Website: macys
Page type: cart
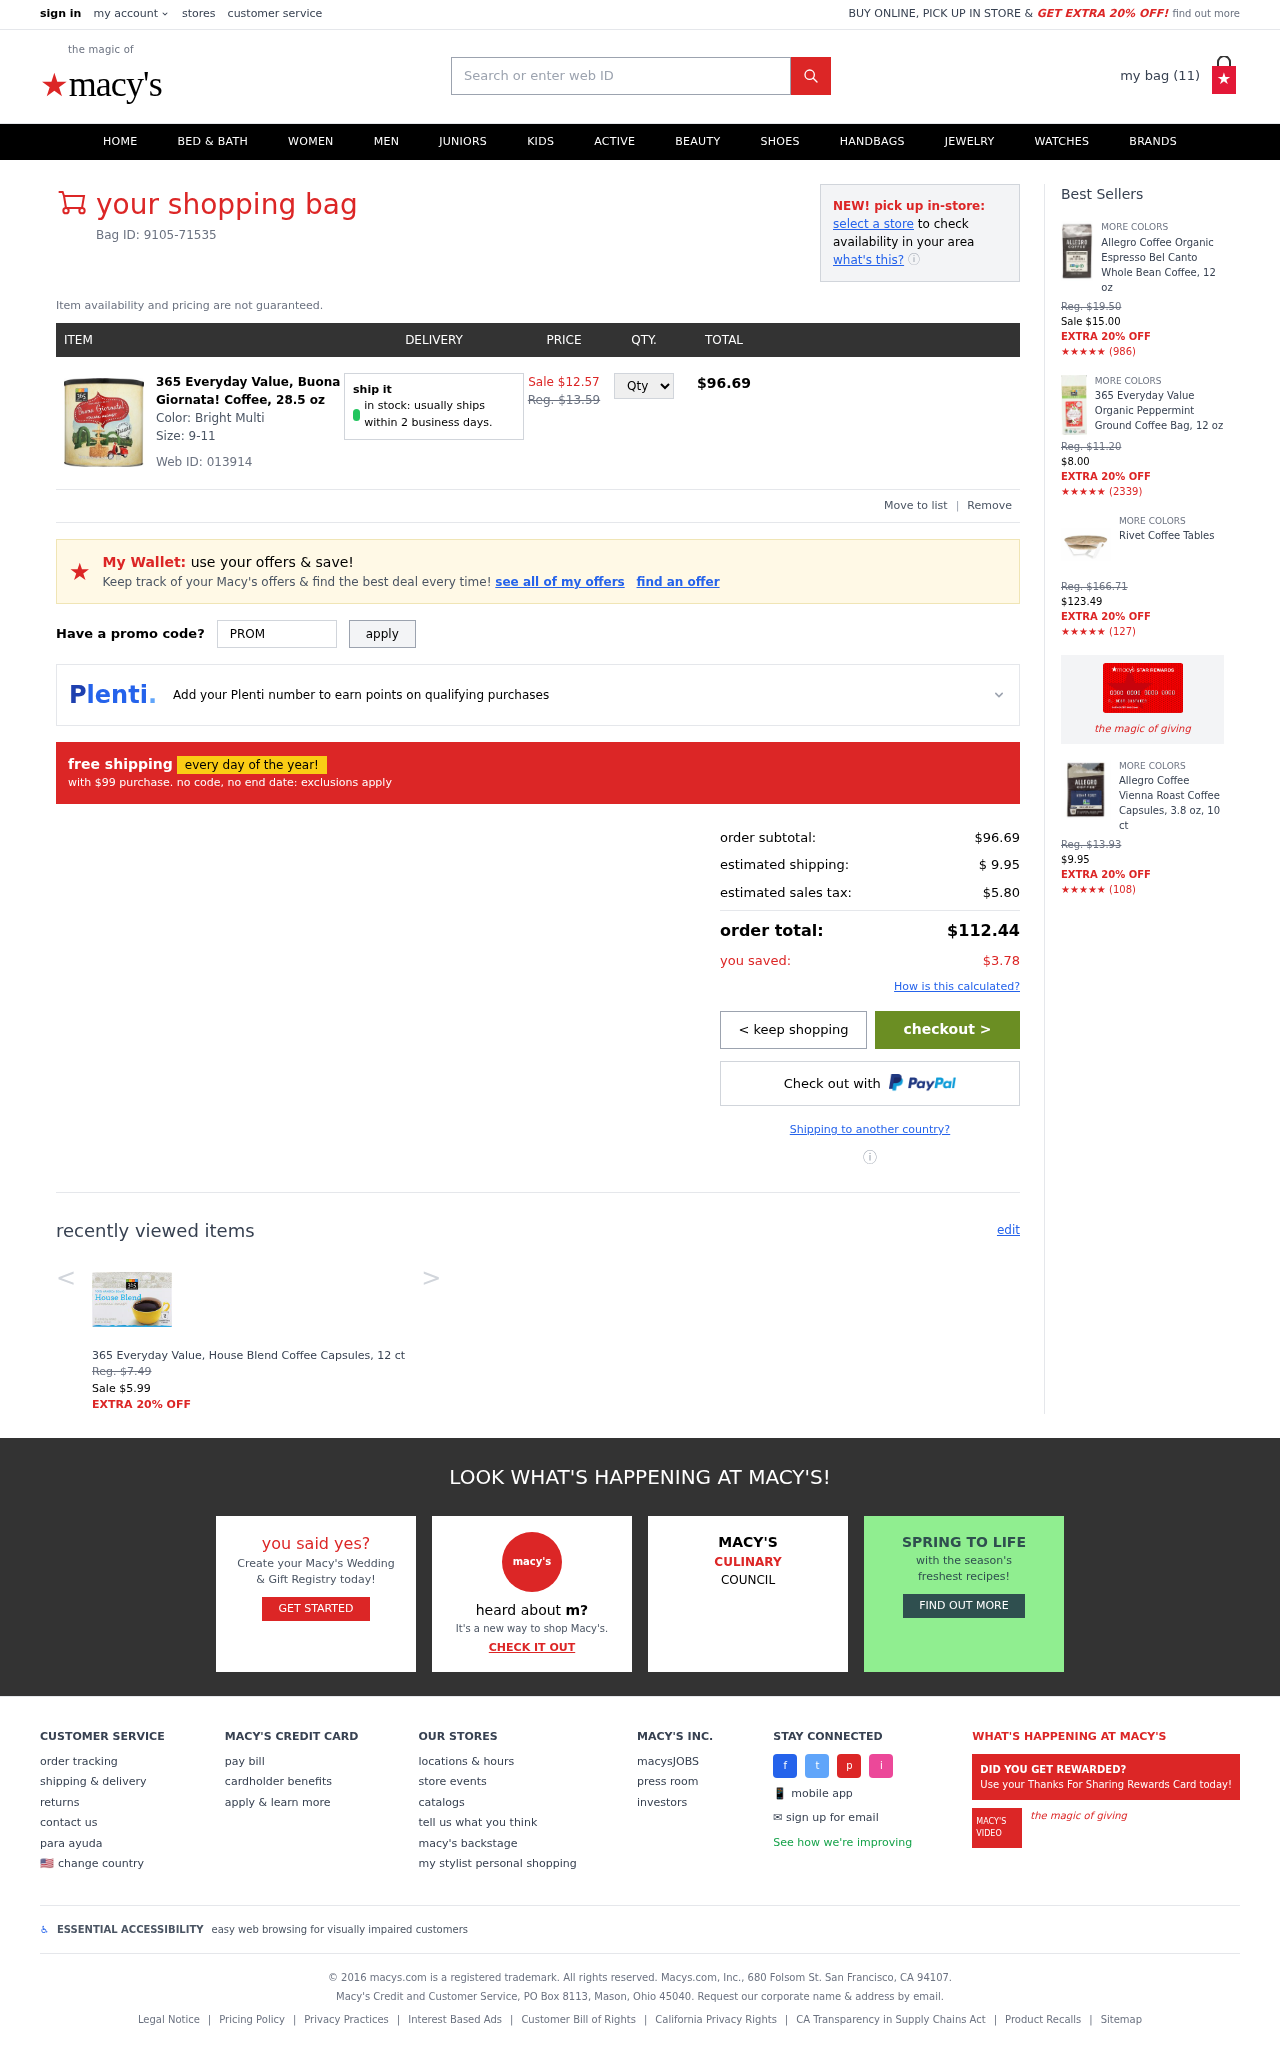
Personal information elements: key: PII_PROMO_CODE
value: PROMO66MV
Product elements: key: PRODUCT1_NAME
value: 365 Everyday Value, Buona Giornata! Coffee, 28.5 oz
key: PRODUCT1_PRICE
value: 8.79
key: PRODUCT2_NAME
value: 365 Everyday Value, House Blend Coffee Capsules, 12 ct
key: PRODUCT2_PRICE
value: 5.99
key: PRODUCT3_NAME
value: Allegro Coffee Organic Espresso Bel Canto Whole Bean Coffee, 12 oz
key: PRODUCT3_NUM_RATINGS
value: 986
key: PRODUCT3_PRICE
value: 15
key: PRODUCT4_NAME
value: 365 Everyday Value Organic Peppermint Ground Coffee Bag, 12 oz
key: PRODUCT4_NUM_RATINGS
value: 2339
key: PRODUCT4_PRICE
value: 8
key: PRODUCT5_NAME
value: Rivet Coffee Tables
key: PRODUCT5_NUM_RATINGS
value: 127
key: PRODUCT5_PRICE
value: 123.49
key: PRODUCT6_NAME
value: Allegro Coffee Vienna Roast Coffee Capsules, 3.8 oz, 10 ct
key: PRODUCT6_NUM_RATINGS
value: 108
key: PRODUCT6_PRICE
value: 9.95
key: PRODUCT1_ORIGINAL_PRICE
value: Sale $12.57
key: PRODUCT1_TOTAL
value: $96.69
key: PRODUCT2_ORIGINAL_PRICE
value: Reg. $7.49
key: PRODUCT3_ORIGINAL_PRICE
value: Reg. $19.50
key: PRODUCT3_RATING
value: ★★★★★
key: PRODUCT4_ORIGINAL_PRICE
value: Reg. $11.20
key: PRODUCT4_RATING
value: ★★★★★
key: PRODUCT5_ORIGINAL_PRICE
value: Reg. $166.71
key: PRODUCT5_RATING
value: ★★★★★
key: PRODUCT6_ORIGINAL_PRICE
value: Reg. $13.93
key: PRODUCT6_RATING
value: ★★★★★
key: PRODUCT_WEB_ID
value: Web ID: 013914
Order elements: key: ORDER_NUM_ITEMS
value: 11
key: ORDER_BAG_ID
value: Bag ID: 9105-71535
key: ORDER_SUBTOTAL
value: $96.69
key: ORDER_SHIPPING_COST
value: $ 9.95
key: ORDER_TAX
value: $5.80
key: ORDER_TOTAL
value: $112.44
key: ORDER_SAVINGS
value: $3.78
Search elements: key: HEADER_SEARCH
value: Search or enter web ID